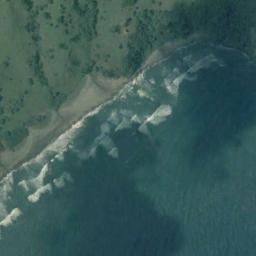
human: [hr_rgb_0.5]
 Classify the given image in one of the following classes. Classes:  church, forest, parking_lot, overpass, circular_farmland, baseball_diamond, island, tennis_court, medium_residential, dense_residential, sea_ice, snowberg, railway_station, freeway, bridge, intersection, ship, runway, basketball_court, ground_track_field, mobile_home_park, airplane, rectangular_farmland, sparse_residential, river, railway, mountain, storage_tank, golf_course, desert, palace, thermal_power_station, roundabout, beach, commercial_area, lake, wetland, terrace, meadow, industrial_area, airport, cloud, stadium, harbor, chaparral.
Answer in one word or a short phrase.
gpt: beach